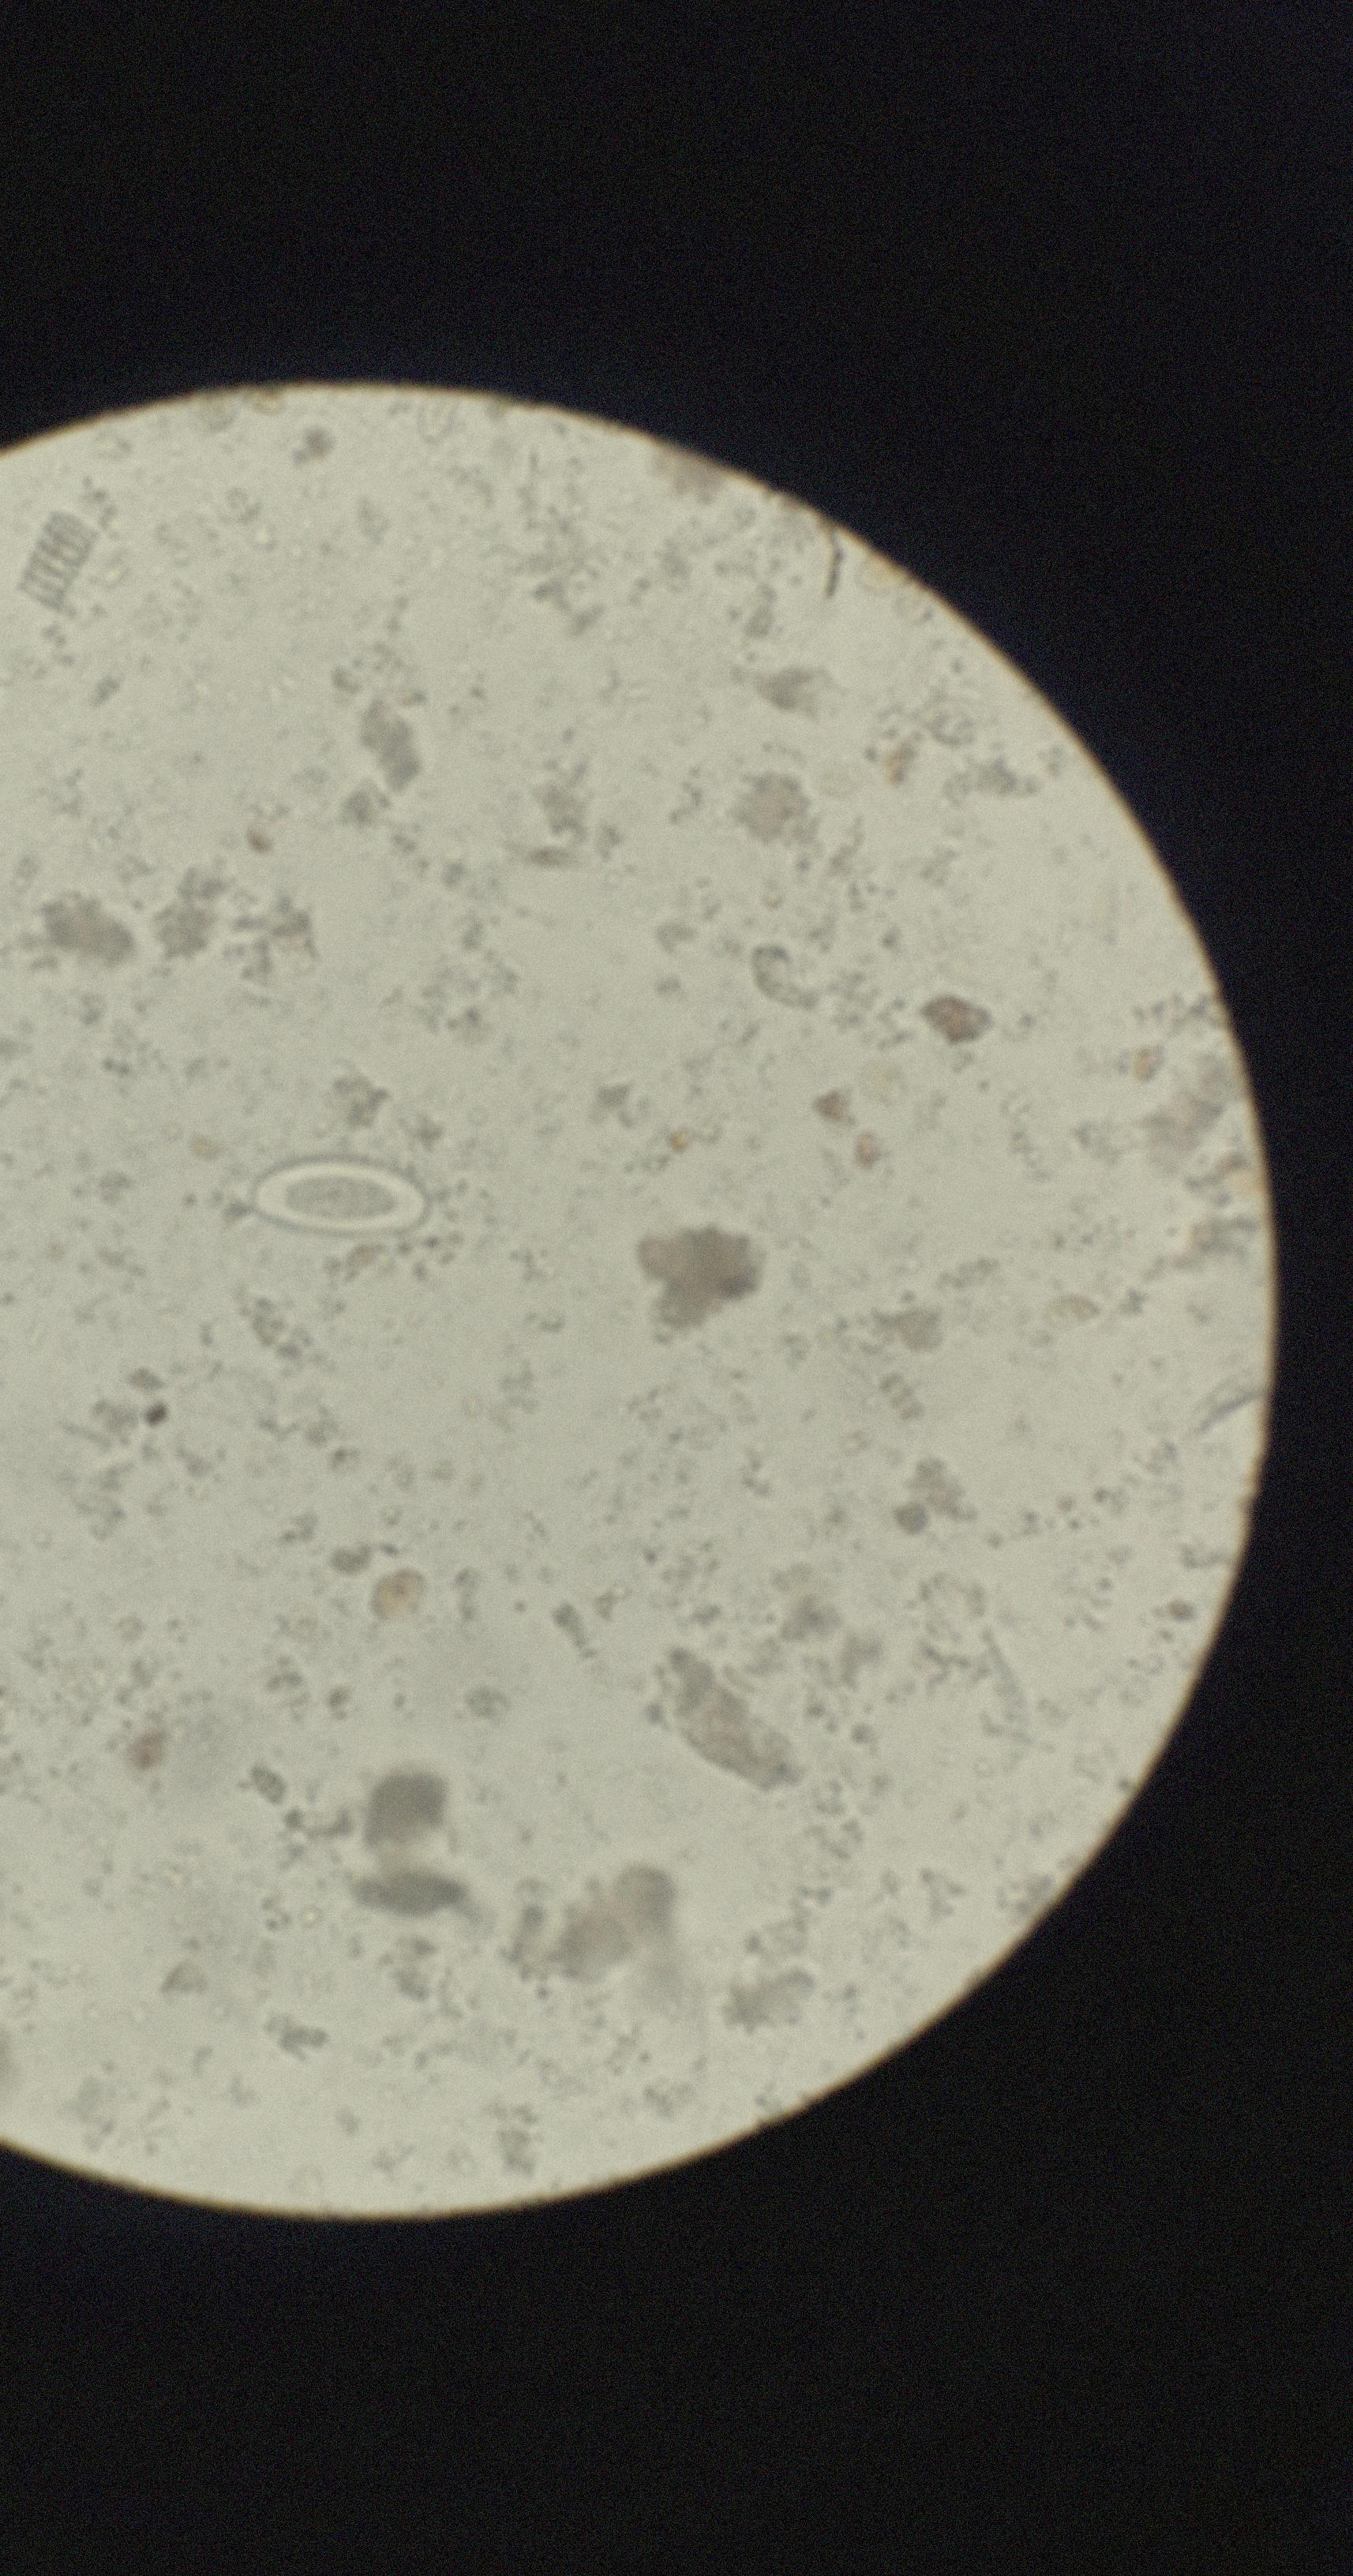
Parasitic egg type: Enterobius vermicularis